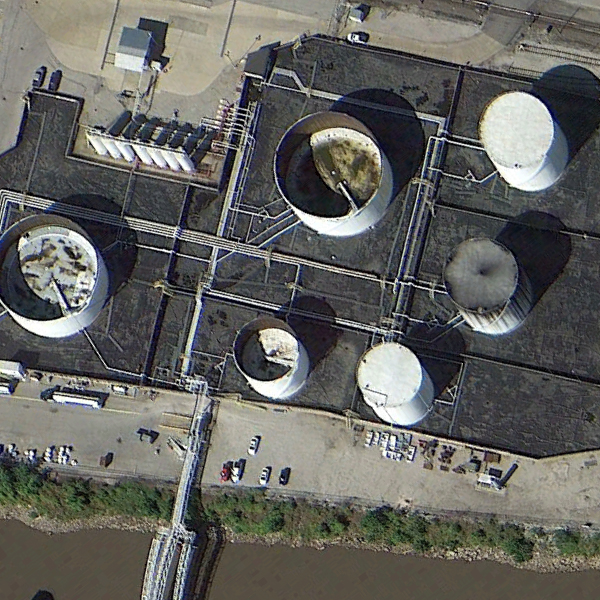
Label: StorageTanks